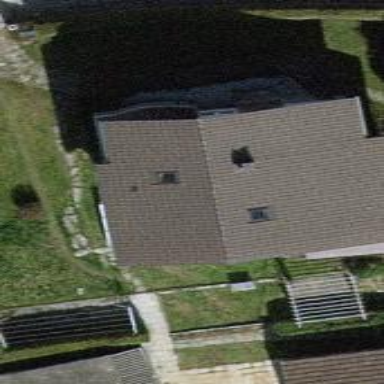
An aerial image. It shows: Detached building with saltbox roof shape.